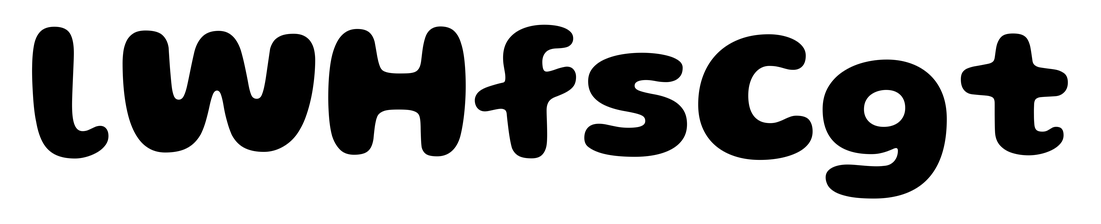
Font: Gluten_Bold